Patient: sex M, age 52
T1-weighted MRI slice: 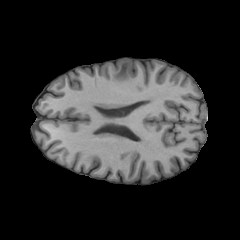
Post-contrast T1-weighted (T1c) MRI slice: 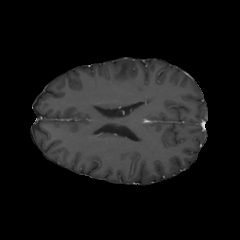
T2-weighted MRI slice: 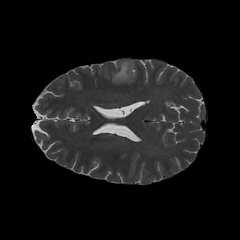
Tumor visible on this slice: yes
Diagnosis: Astrocytoma, IDH-wildtype
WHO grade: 3